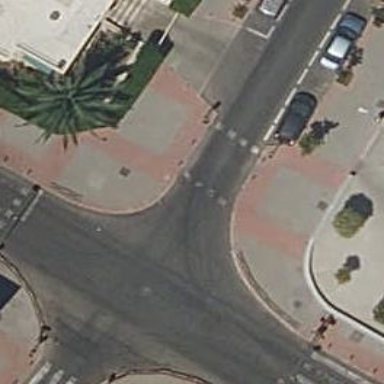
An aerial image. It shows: Marked crossing on footway with clear markings.